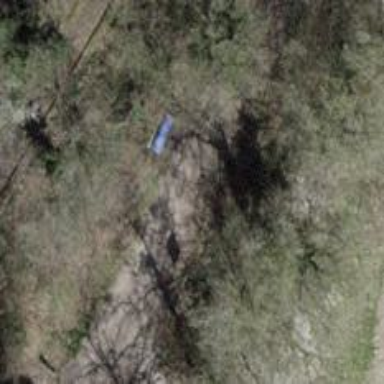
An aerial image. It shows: Blue bench.